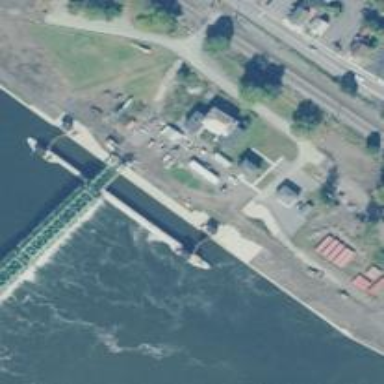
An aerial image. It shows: Lock gate on waterway.